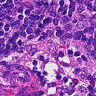
Metastatic tissue present: no